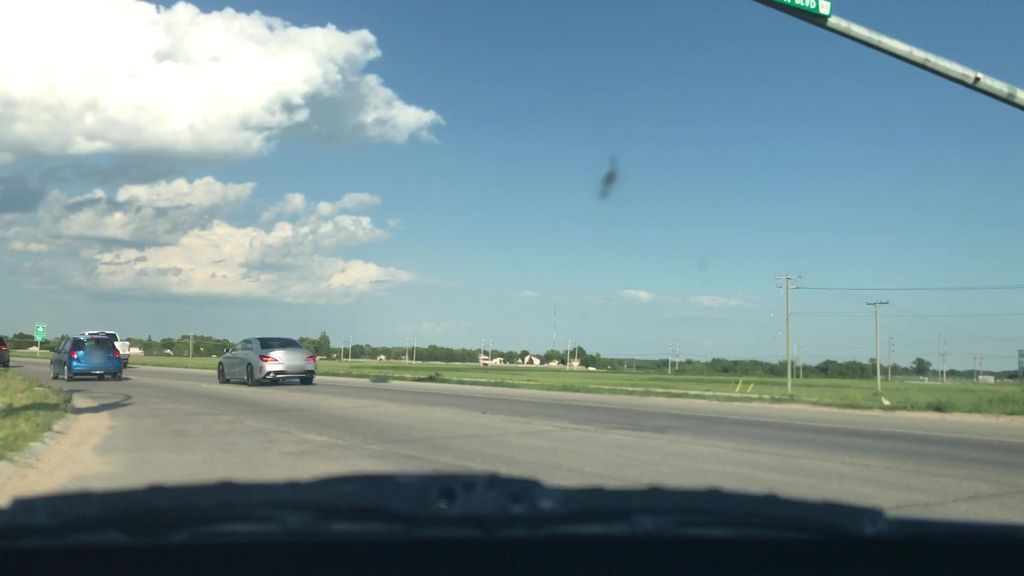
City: winnipeg